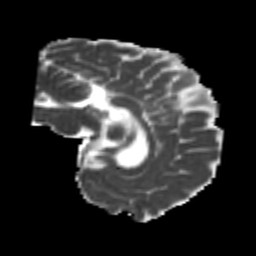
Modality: MD
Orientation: sagittal
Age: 24
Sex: male
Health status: healthy
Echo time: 0.074 s